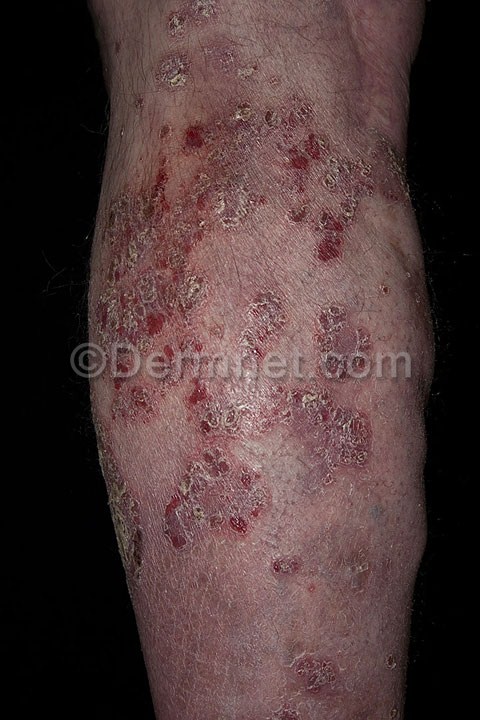
Disease: Psoriasis pictures Lichen Planus and related diseases